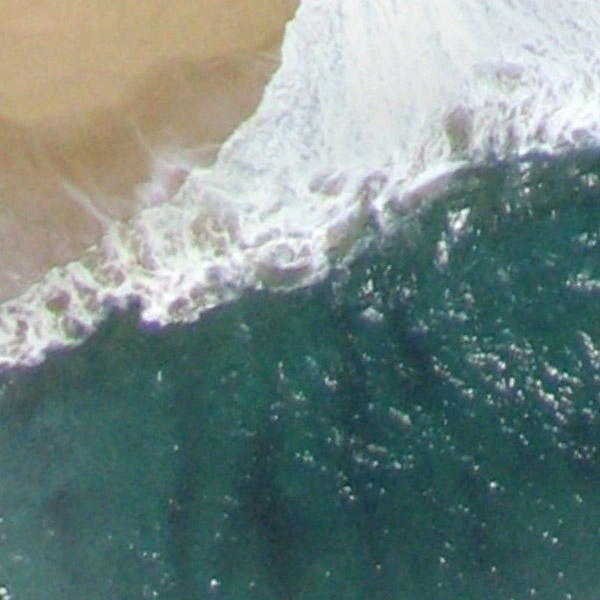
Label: Beach